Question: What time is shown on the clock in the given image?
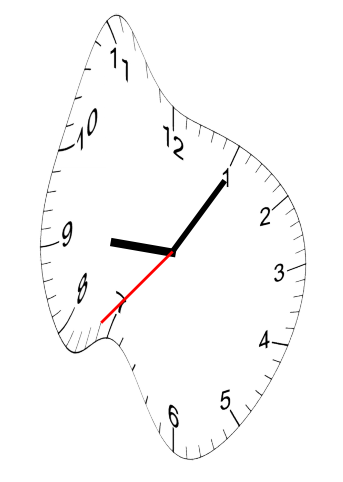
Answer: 09:05:37